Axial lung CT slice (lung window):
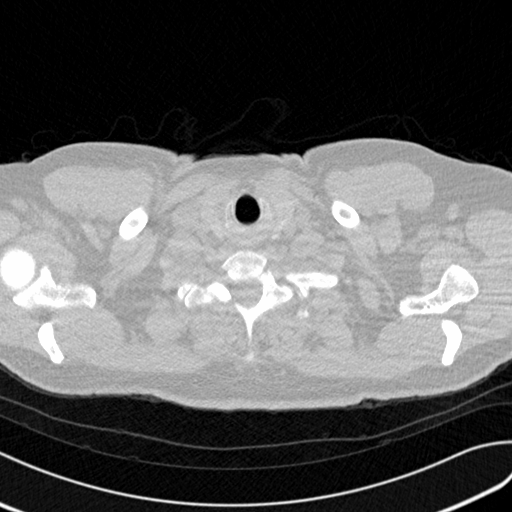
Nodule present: no